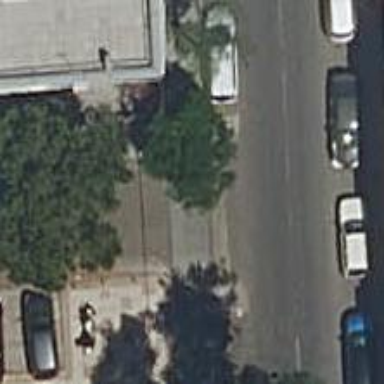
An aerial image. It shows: Alley classified as service road.